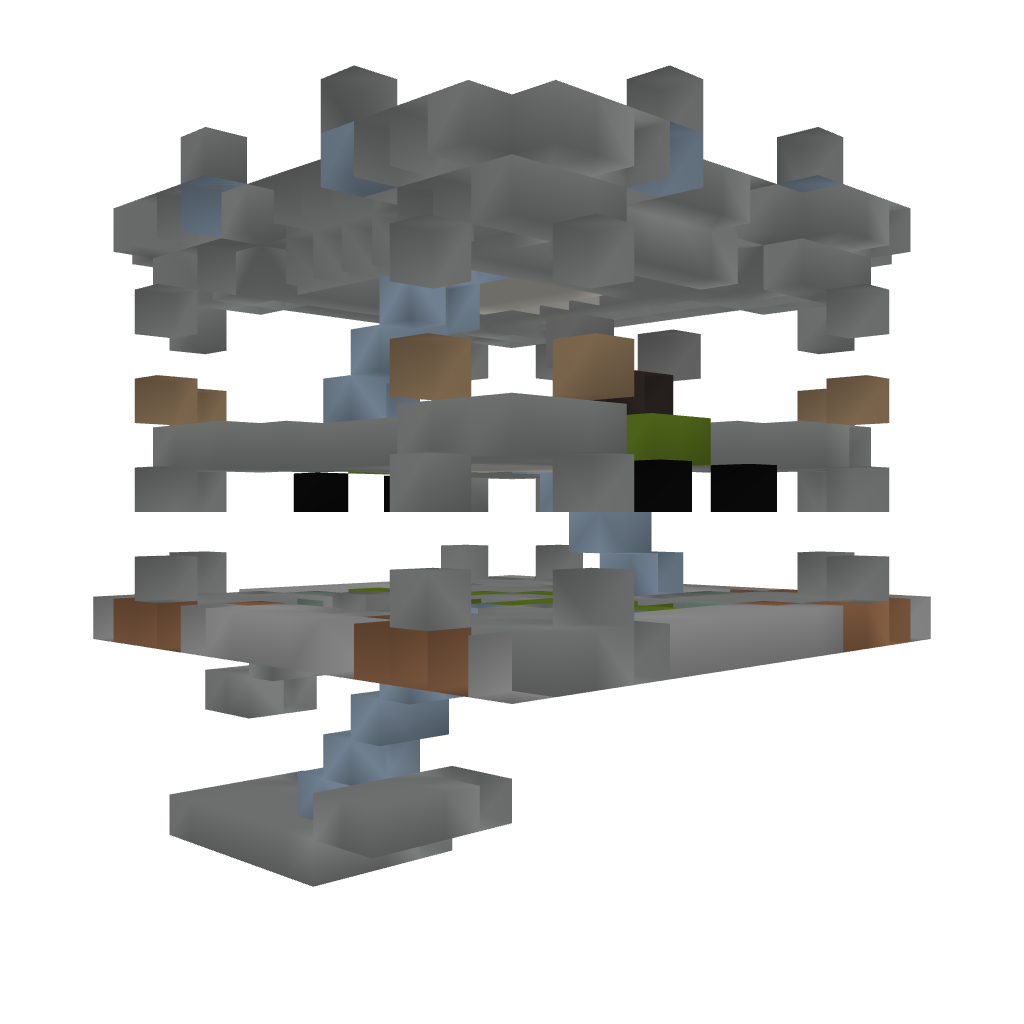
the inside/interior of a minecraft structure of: PvP Tower [Green]